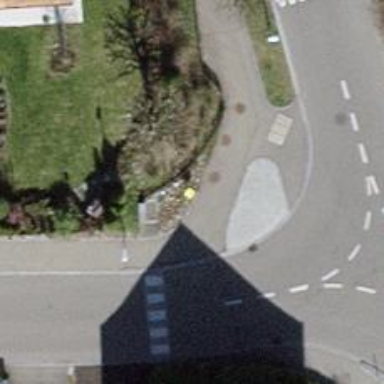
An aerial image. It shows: Post box is visible.